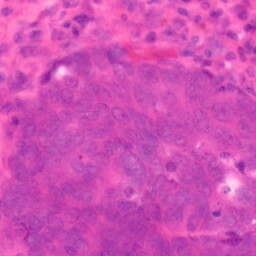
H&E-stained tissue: Colon